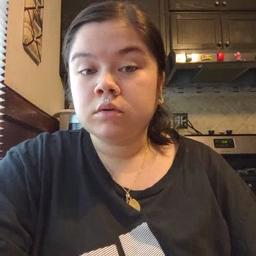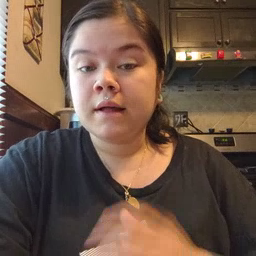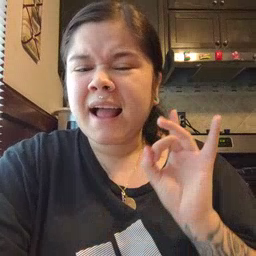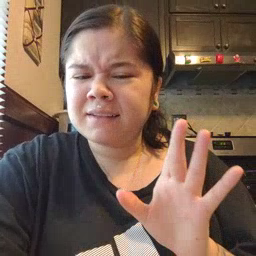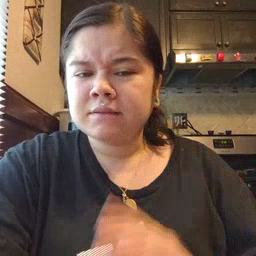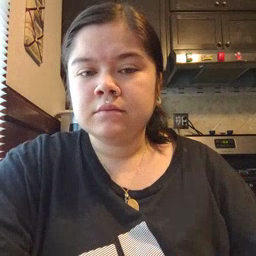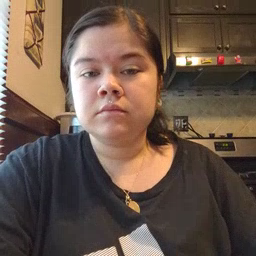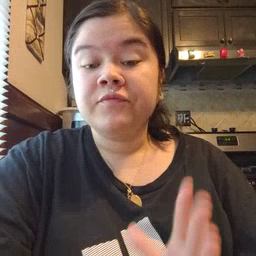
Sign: hate